Question: I would like to create a shape, which starts with a certain width and then increases to the end. Currently I have this shape here:

Generated by this <URL>. How can I style the shape, that it starts with width and gets bigger and bigger until it reaches widtht ?
Besides that, is it also possible to simply rotate a shape with CSS?
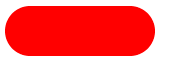
Answer: Yes it is possible with 'CSS3' <URL>:
Heres an example I made which makes the shape grow in width and spin around endlessly:
<URL>
Heres a demo showing how you can make the shape grow until a certain width is met:
<URL>